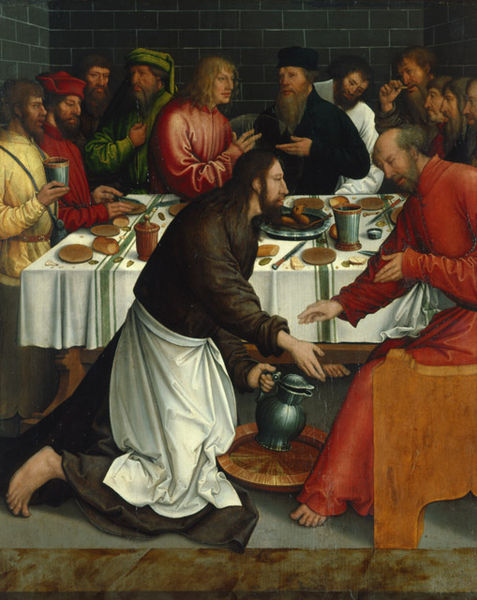
Titel: Fusswaschung Christi
Künstler: Bernhard Strigel
Standort: Karlsruhe
Institution: Staatliche Kunsthalle Karlsruhe
Schlagwörter: cardinals, chair, hat, men, people, pope, priest, red, robes, white, bench, black, conversation, discussion, dress, friends, gold, green, hair, old, painting, robe, room, sitting, table, talk, talking, wall, woman, yellow, blanket, gown, servant, washing, brown, floor, wooden, wine, wood, food, man, naked, water, german, feet, spanish, color, hats, beard, saint, glass, marble, human, party, ancient, clothes, renaissance, jesus, brick, hello, foot, medieval, religion, legs, apron, bare, christ, cup, wash, dutch, eat, eating, lamb, tablecloth, dish, humans, christian, christianity, clothing, vermeer, plate, bible, kneeling, jug, pitcher, drink, faith, north, drinking, moustache, europe, knife, meal, apostle, gren, catholicism, brwon, kneel, jesus christ, dinner, barefoot, bread, supper, knives, john, jar, apostel, peter, apostles, last supper, gabriel, burghers, northern renaissance, last, judas, petrus, cloting, guy, followers, disciples, washes feet, tax collector, sins, religeous, wedding, clean, serve, inquisition, diner, lst, cyp, plates, christians, apostol, scholars, humble, server, guys, relgion, prestige, belief, cupbearer, foot washing, break bread, miedieval, teablcloth, passover, last dinner, prestigious, hts, bruntettes, blondes, christ washing the feet of the apostles, apostle with toothpick, wihite, washing the feet, jezus kristus